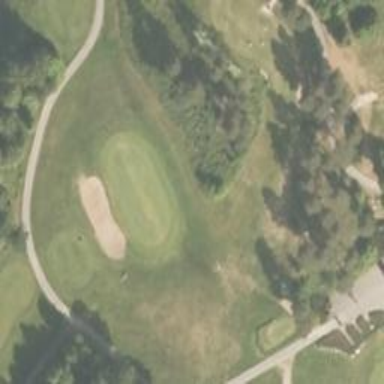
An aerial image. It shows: Golf hole.